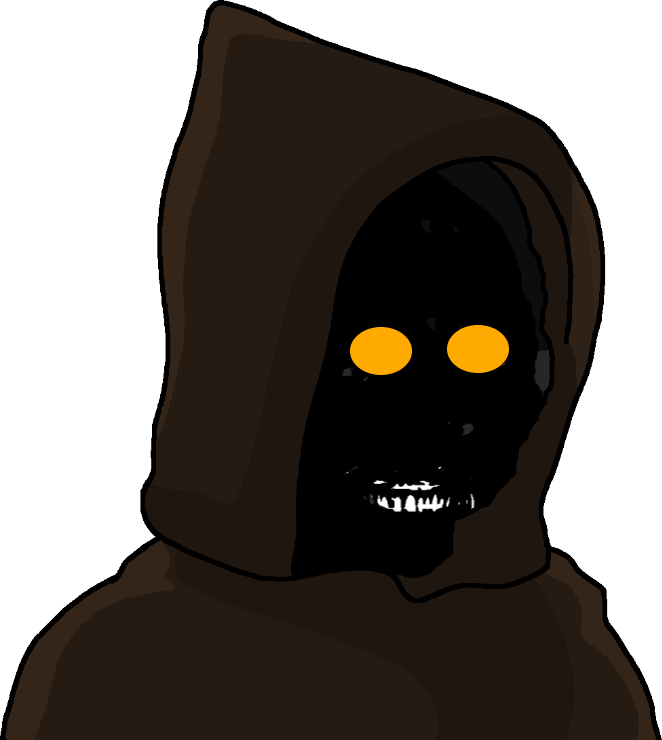
Label: 5_Alien